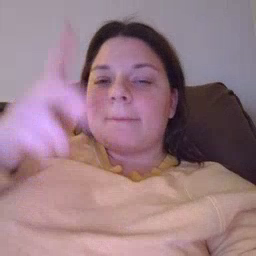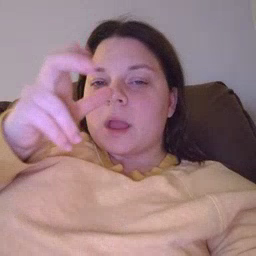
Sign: bug